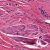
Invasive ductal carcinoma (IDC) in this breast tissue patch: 0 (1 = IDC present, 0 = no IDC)